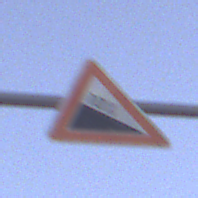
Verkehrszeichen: Gefaelle10
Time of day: Dusk
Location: Outdoor (Nature)
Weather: Clear
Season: NotSpecified
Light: Natural